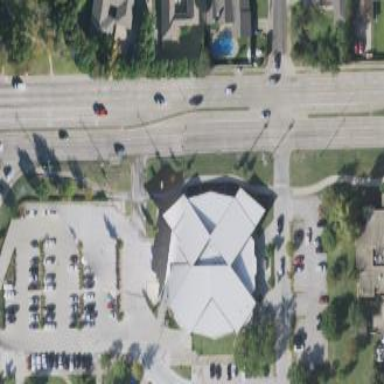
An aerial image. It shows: Civic building that serves as library.